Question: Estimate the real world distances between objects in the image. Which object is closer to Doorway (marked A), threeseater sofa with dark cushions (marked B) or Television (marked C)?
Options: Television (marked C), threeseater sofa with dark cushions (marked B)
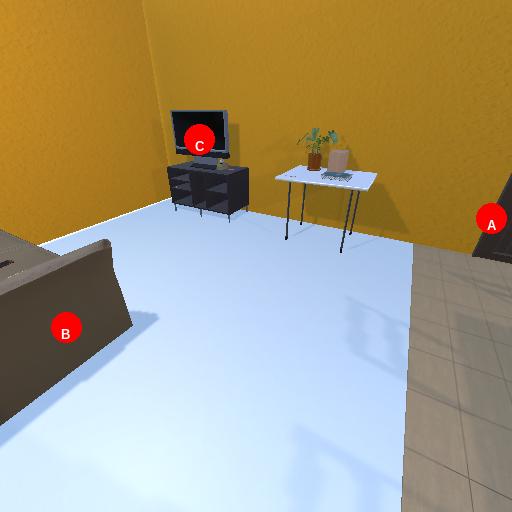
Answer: Television (marked C)